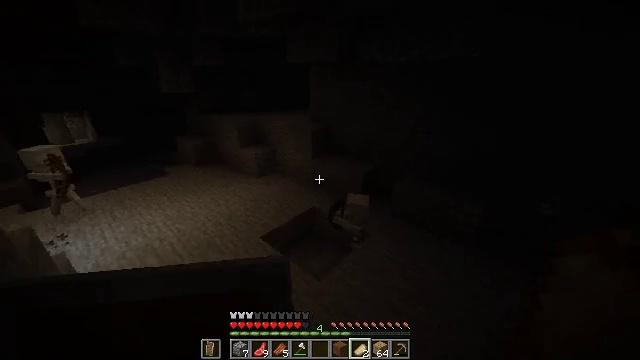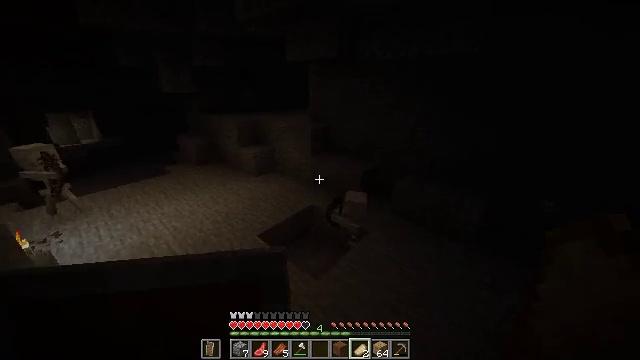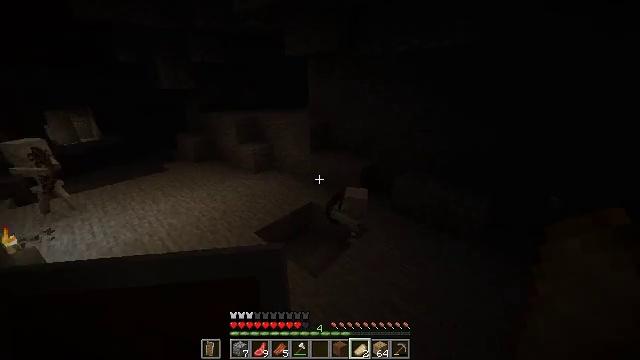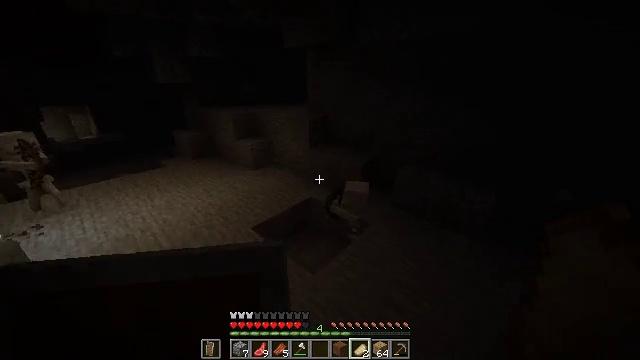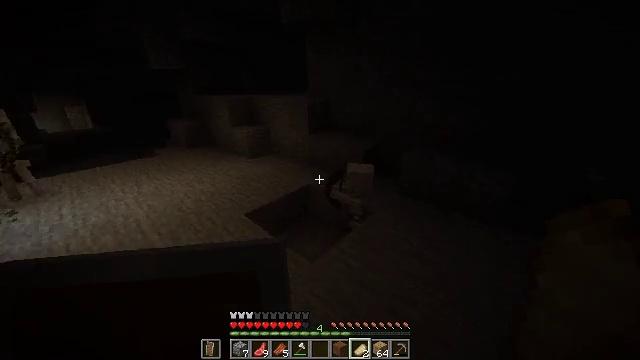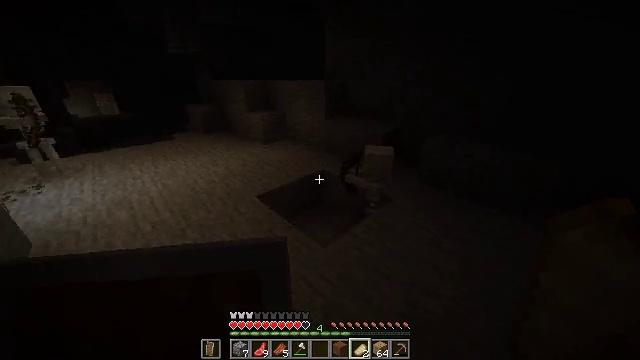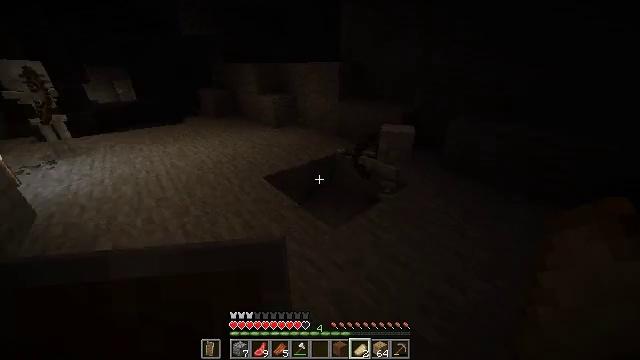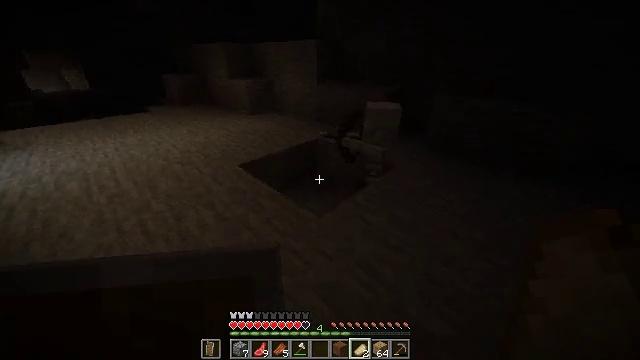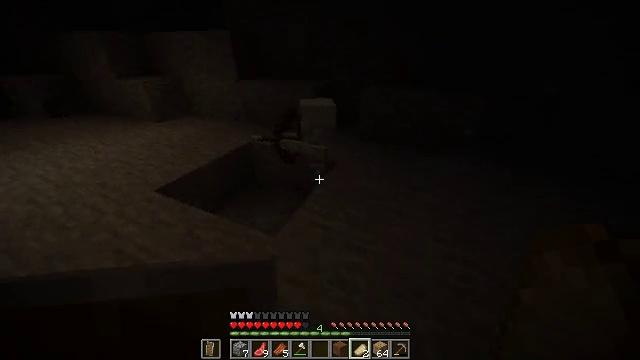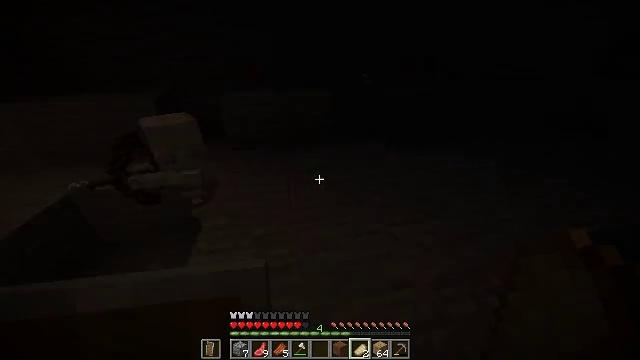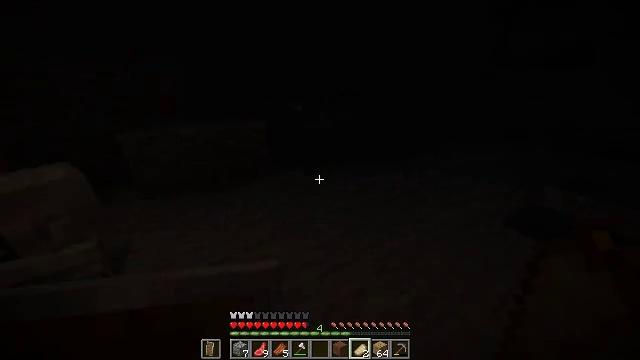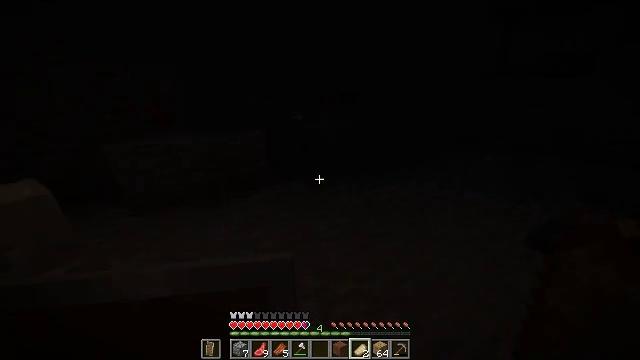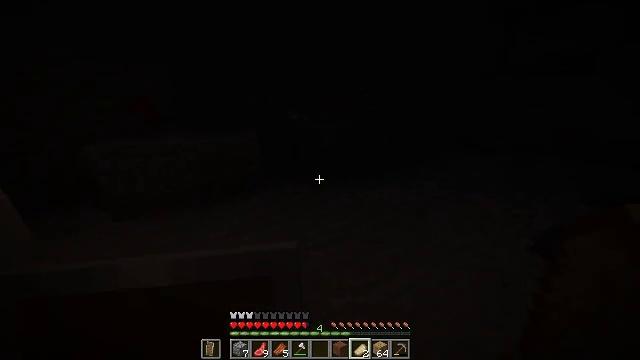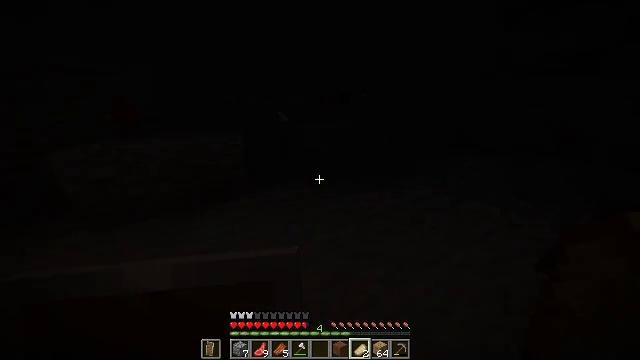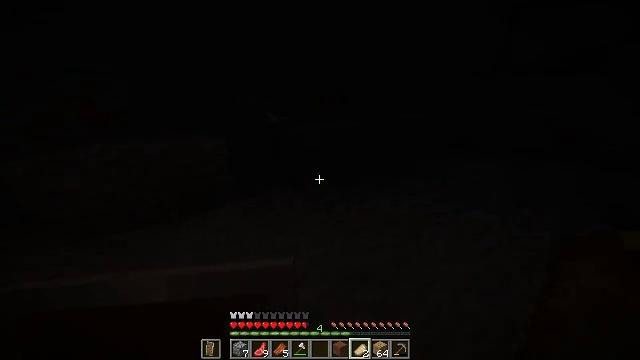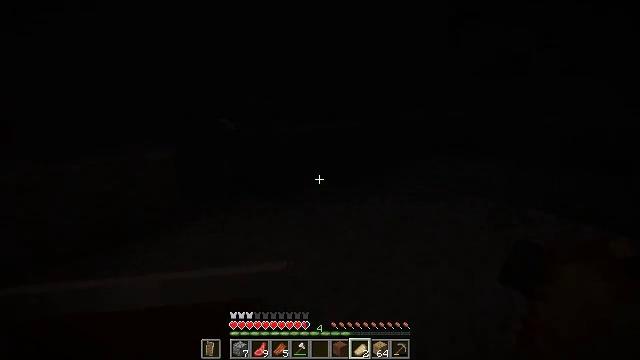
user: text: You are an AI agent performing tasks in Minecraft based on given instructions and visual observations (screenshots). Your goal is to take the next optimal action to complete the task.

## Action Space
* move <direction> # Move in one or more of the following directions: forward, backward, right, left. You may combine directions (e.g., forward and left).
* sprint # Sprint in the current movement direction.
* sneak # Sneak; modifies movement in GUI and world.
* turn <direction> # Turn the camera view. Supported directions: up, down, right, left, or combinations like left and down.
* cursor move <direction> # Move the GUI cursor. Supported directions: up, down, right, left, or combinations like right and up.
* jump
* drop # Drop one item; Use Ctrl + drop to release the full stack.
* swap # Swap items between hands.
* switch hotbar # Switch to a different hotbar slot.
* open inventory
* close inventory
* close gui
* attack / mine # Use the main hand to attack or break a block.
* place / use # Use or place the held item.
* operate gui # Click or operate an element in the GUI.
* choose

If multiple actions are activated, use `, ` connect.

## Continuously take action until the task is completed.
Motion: motion action
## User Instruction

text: Drop a cooked porkchop.
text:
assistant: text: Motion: move forward, sprint
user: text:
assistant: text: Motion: move forward, sprint
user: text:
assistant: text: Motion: move forward, sprint
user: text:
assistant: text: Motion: move forward, sprint
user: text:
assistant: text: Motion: move forward and move left, sprint, turn left and down
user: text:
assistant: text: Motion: move forward and move left, sprint, turn left and down
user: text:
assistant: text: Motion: move forward and move left, sprint, turn right and down
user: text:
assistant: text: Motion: move forward, sprint, turn right and down
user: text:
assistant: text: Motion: move forward, sprint, turn right
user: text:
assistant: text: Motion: move forward, sprint, turn right and up
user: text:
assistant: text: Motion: move forward and move right, sprint, turn up
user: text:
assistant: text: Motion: move forward and move right, sprint
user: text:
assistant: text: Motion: move forward and move right, sprint
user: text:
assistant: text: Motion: move forward, sprint
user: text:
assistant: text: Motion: move forward, sprint, turn right
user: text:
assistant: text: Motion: move forward, sprint, turn right
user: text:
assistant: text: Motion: move forward, sprint, turn right
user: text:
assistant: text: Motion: move forward, sprint, turn right
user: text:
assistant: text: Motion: move forward, sprint, turn up
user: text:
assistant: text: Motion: move forward, sprint
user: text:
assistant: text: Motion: move forward, sprint
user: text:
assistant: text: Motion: move forward, sprint
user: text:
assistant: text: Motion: move forward, sprint, turn right
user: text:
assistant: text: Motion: move forward, sprint
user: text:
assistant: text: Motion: move forward, sprint
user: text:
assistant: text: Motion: move forward and move left, sprint
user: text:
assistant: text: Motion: move forward and move left, sprint
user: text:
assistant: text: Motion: move forward and move left, sprint
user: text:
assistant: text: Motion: move forward and move left, sprint
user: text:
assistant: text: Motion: move forward and move left, sprint